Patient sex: M
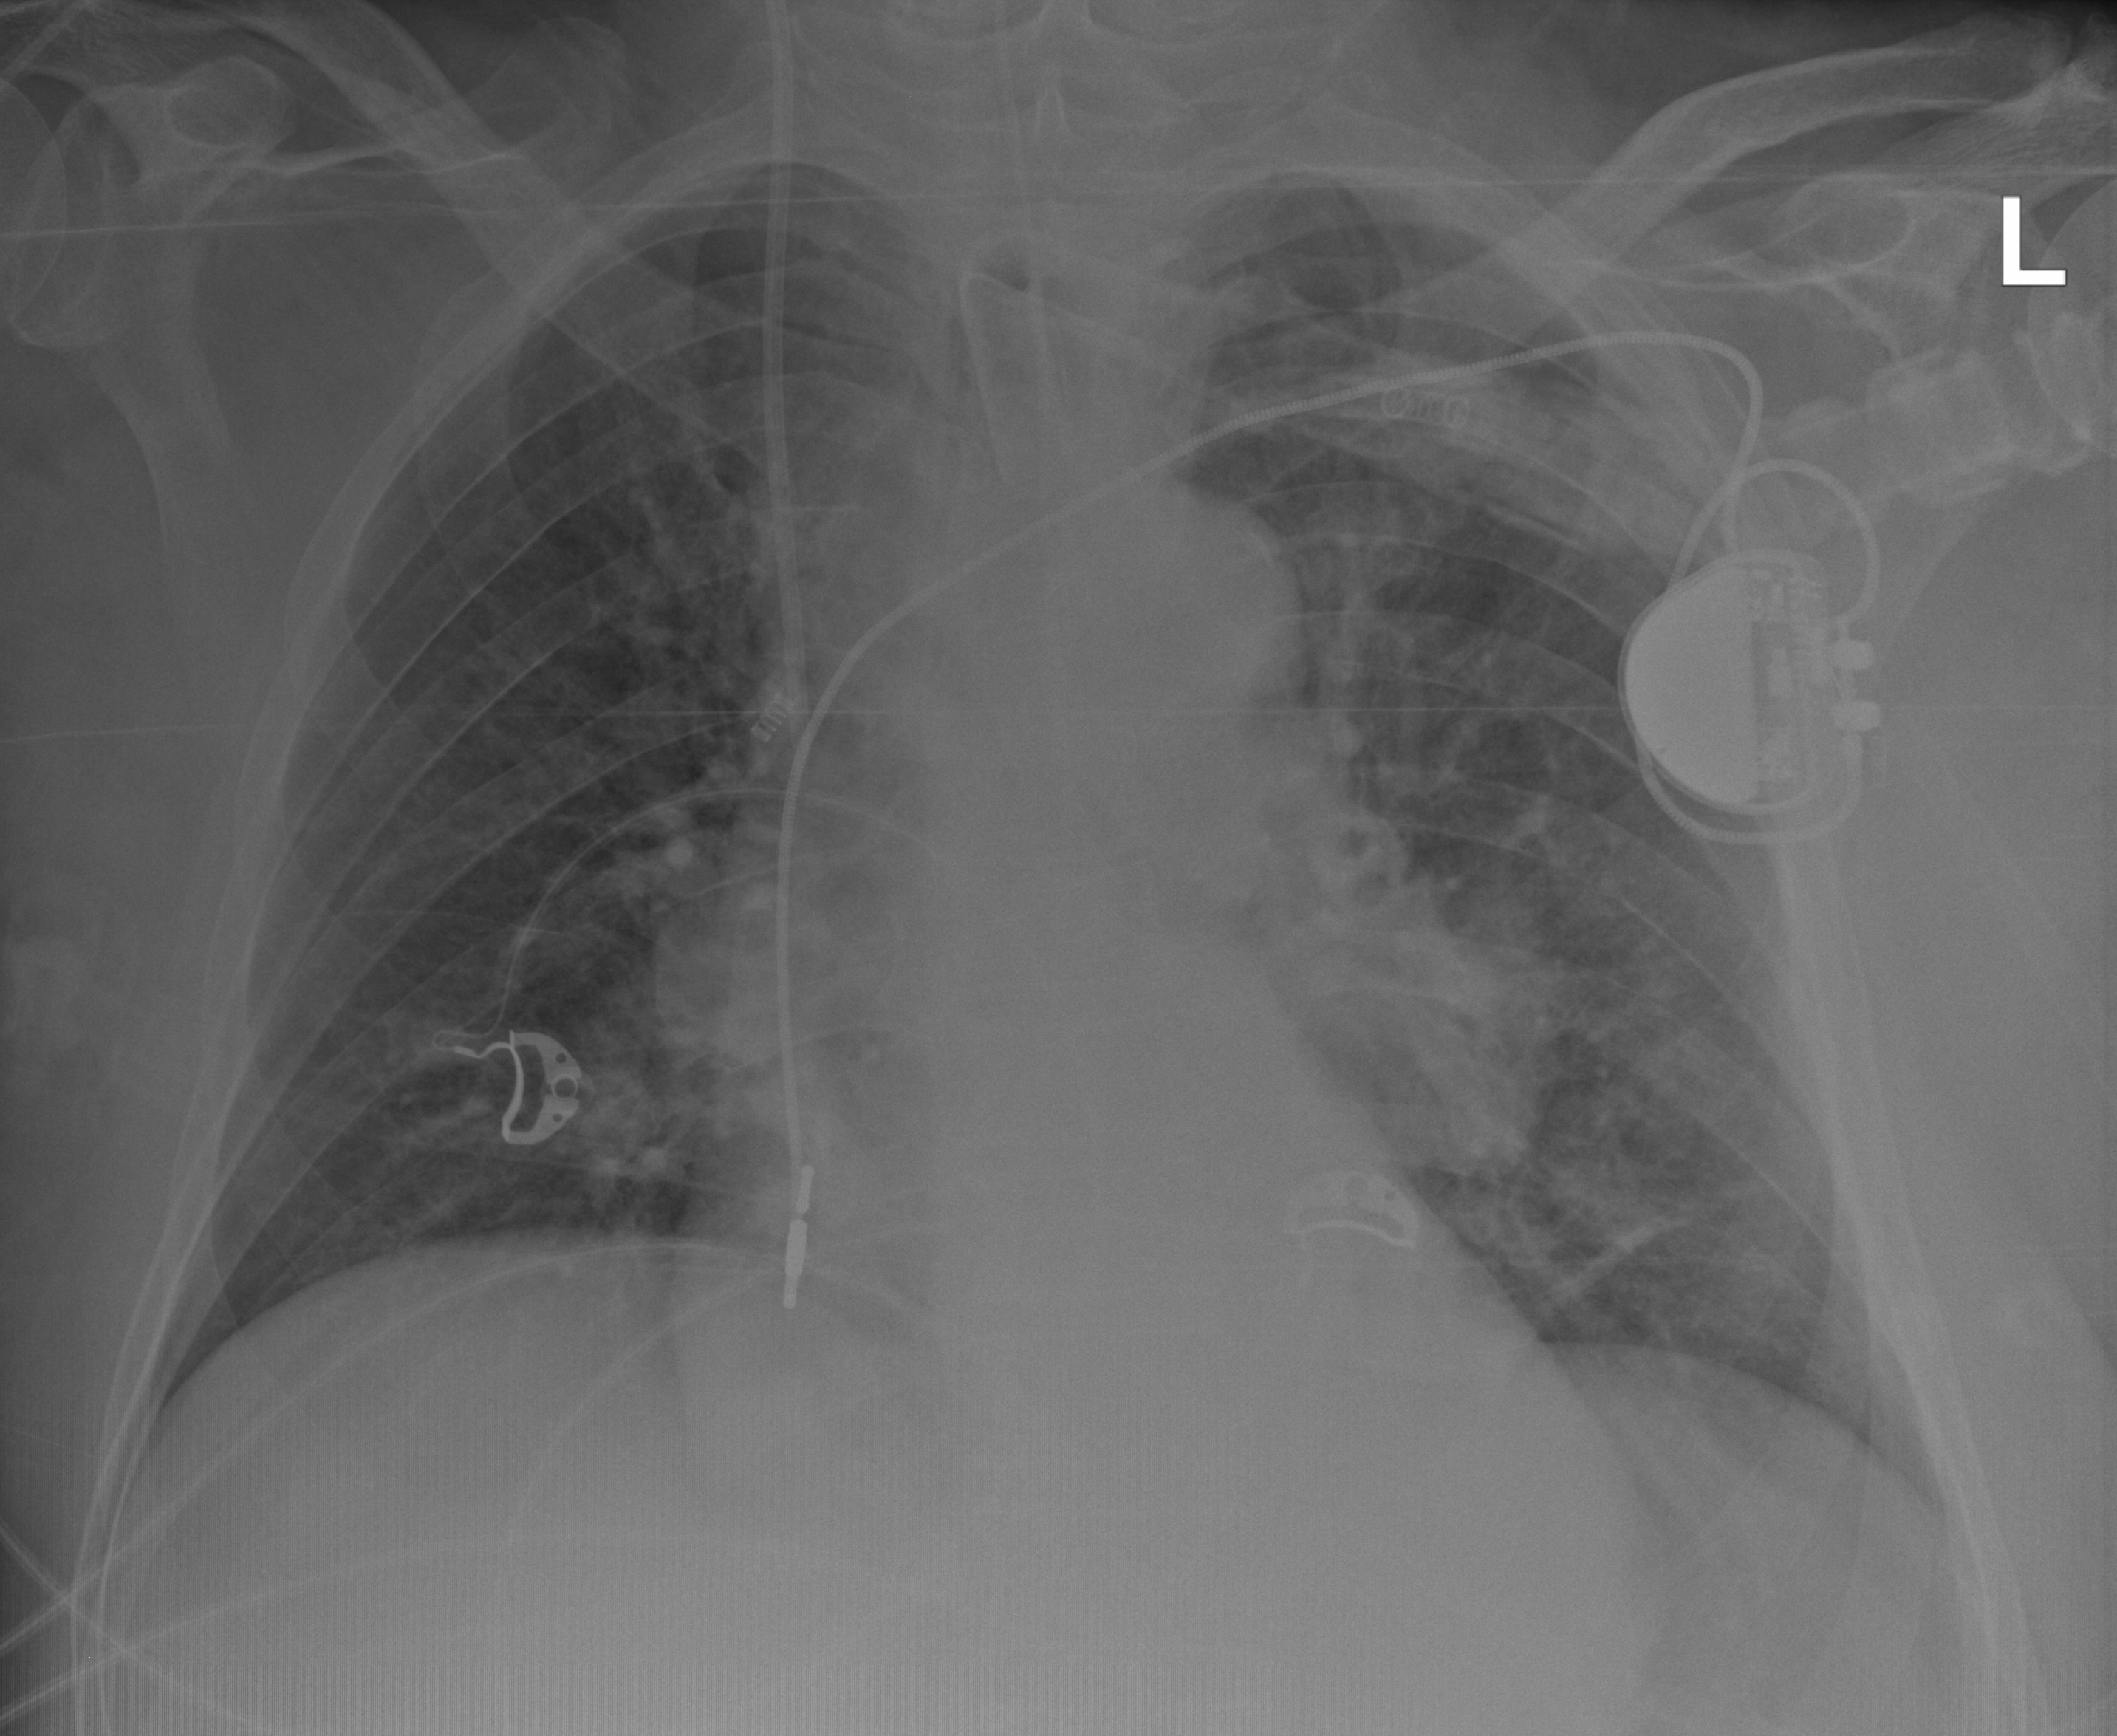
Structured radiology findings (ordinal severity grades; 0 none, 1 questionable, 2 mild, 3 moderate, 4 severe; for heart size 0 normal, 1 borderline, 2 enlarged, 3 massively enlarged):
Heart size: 1
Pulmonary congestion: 2
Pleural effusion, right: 0
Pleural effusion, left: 0
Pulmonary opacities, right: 0
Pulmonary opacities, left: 2
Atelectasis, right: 2
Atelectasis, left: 2